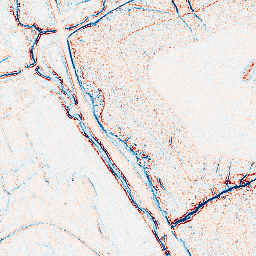
Category: edge_preserving
Decomposition family: bilateral
Decomposition parameters: d: 5
sigma_color: 150
sigma_space: 75
Upsampling method: lanczos
Upsampling parameters: scale: 2
Upsampling scale: 2